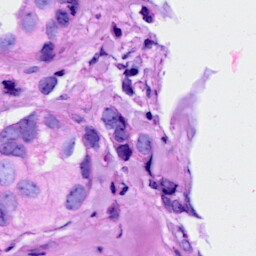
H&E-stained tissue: Breast